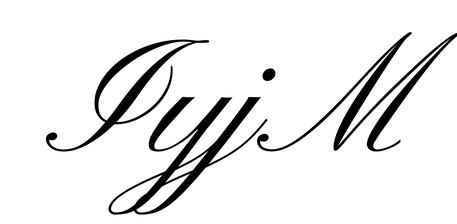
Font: PinyonScript-Regular